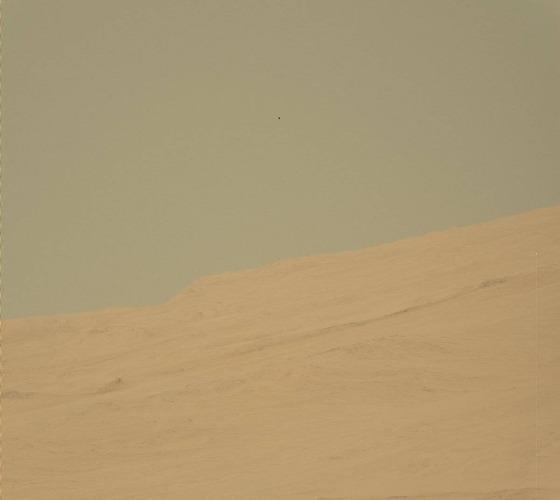
Terrain classes present: Gravel / Sand / Soil, Sky / Distant Mountains